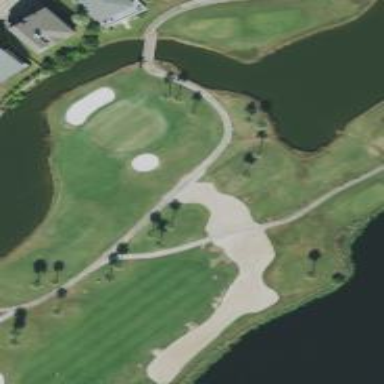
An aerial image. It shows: Path for both road and golf.